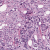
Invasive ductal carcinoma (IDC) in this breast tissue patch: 1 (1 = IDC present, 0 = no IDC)